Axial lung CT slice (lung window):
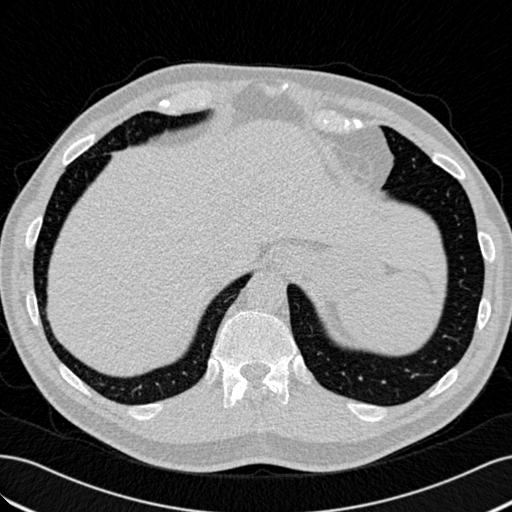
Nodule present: no